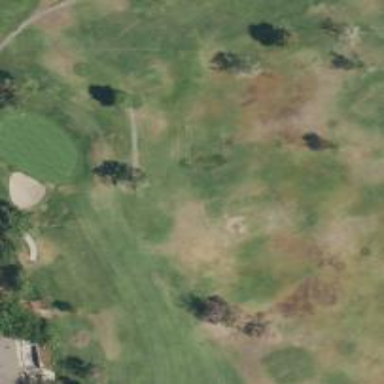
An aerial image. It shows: Path used for both walking and golf.